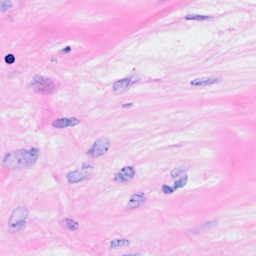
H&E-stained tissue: Breast